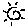
Label: sun